如图所示，在棱长为$3$的正方体$ABCD-A_1B_1C_1D_1$中，$E$在棱$DD_1$上，$DE=2ED_1$，$F$是侧面$CDD_1C_1$上的动点，且$B_1F\parallel$平面$A_1BE$，则$F$在侧面$CDD_1C_1$上的轨迹的长度为$\boldsymbol{\underline{\hspace{1cm}}}$．

\vspace{0.2cm}
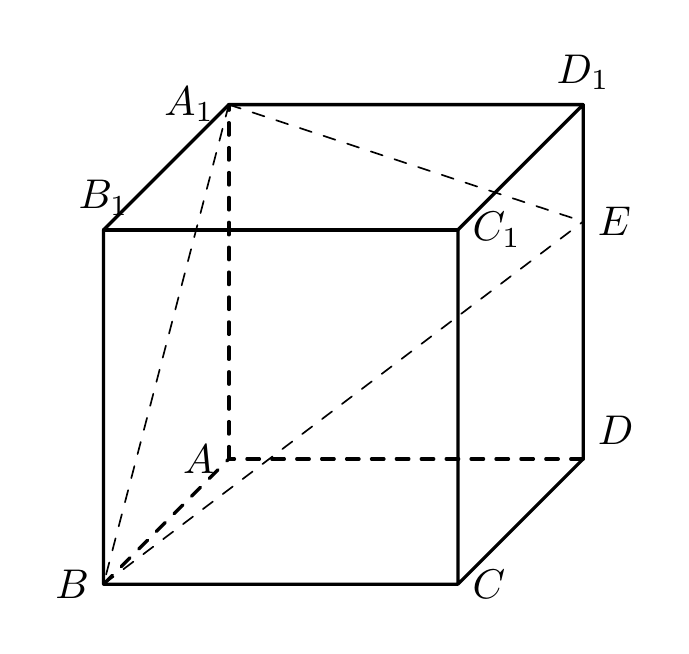
【解答】
\noindent \textbf{【答案】$\boldsymbol{\sqrt{2}}$}

\vspace{0.2cm}
\noindent \textbf{【详解】}
解：设$H$在棱$CC_1$上，且$CH=2HC_1$，$I$在棱$C_1D_1$上，且$D_1I=2IC_1$，$G$在棱$CD$上，且$DG=2GC$．

连接$B_1I$，$B_1H$，$IH$，$CD_1$，$EG$，$BG$，则$A_1B\parallel CD_1\parallel GE$，
所以$A_1,B,E,G$四点共面．

由$B_1H\parallel A_1E$，$A_1E\not\subset$平面$B_1HI$，$B_1H\subset$平面$B_1HI$，所以$A_1E\parallel$平面$B_1HI$，
同理$A_1B\parallel$平面$B_1HI$，又$A_1B\cap A_1E=A_1$，$A_1B,A_1E\subset$平面$A_1BGE$，
所以平面$A_1BGE\parallel$平面$B_1HI$．

又因为$B_1F\parallel$平面$A_1BE$，所以$F$落在线段$HI$上．

因为正方体$ABCD-A_1B_1C_1D_1$的棱长为$3$，所以
$$
HI=\dfrac{1}{3}CD_1=\dfrac{3\sqrt{2}}{3}=\boldsymbol{\sqrt{2}},
$$
即$F$在侧面$CDD_1C_1$上的轨迹的长度是$\boldsymbol{\sqrt{2}}$．

\noindent 故答案为：$\boldsymbol{\sqrt{2}}$．

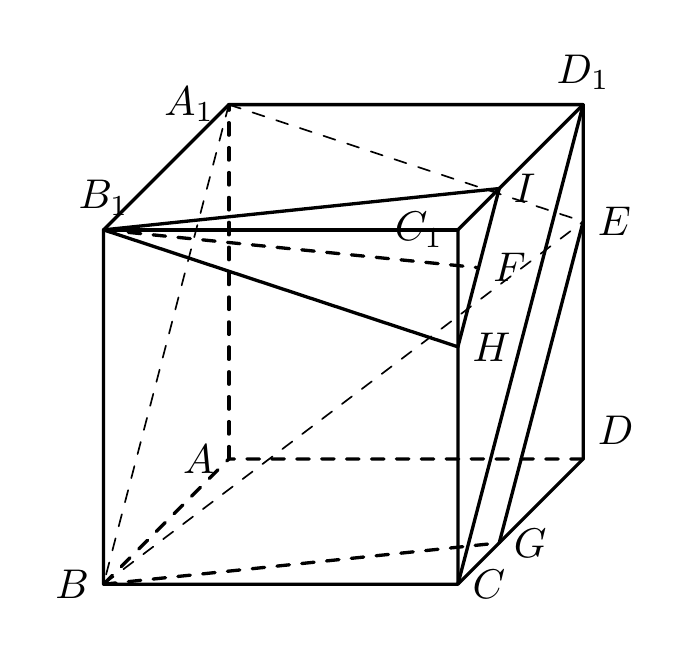